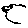
Label: bird